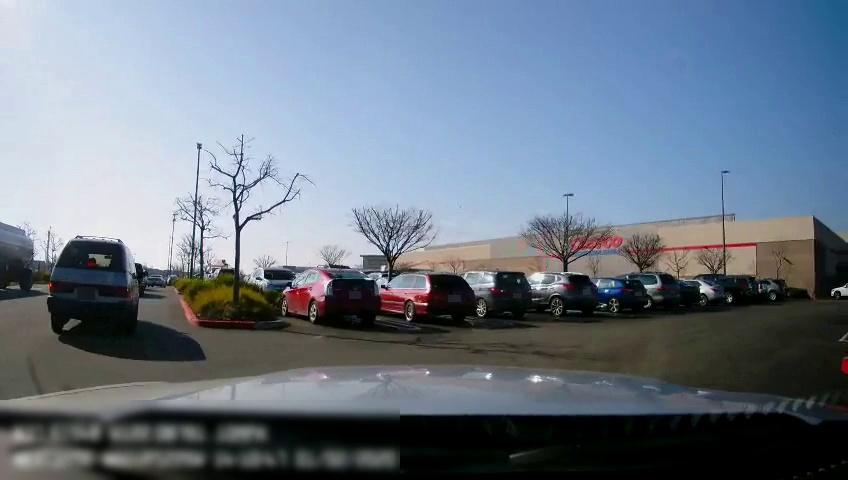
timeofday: Day
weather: Sunny
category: Drivable Space
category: Vehicles | Truck
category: Vehicles | Car
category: Vehicles | Van
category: Vehicles | SUV
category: Vehicles | SUV
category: Vehicles | SUV
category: Vehicles | Car
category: Vehicles | Car
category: Vehicles | SUV
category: Vehicles | SUV
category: Vehicles | Car
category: Vehicles | Car
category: Vehicles | Truck
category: Vehicles | SUV
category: Vehicles | Truck
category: Vehicles | SUV
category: Vehicles | SUV
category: Vehicles | SUV
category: Vehicles | Truck
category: Vehicles | Car
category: Vehicles | Other LV